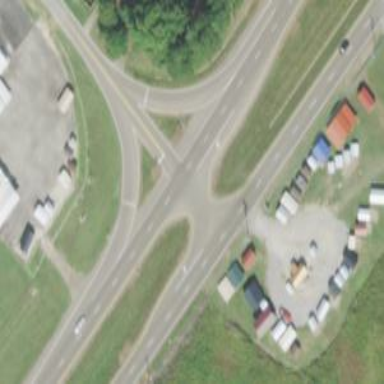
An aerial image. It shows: Asphalt dual carriageway classified as trunk highway.